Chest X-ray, PA view. Patient: 35 years old, sex F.
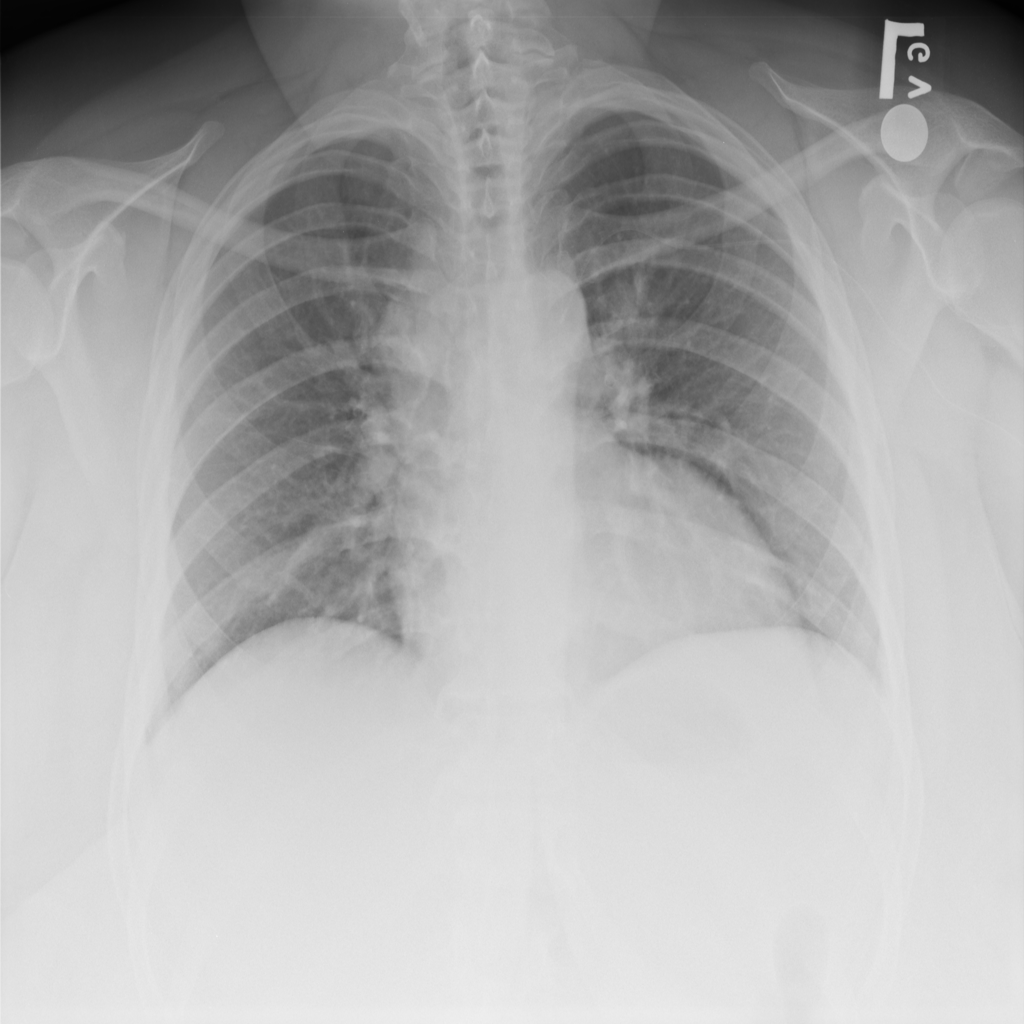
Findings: No Finding